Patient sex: F
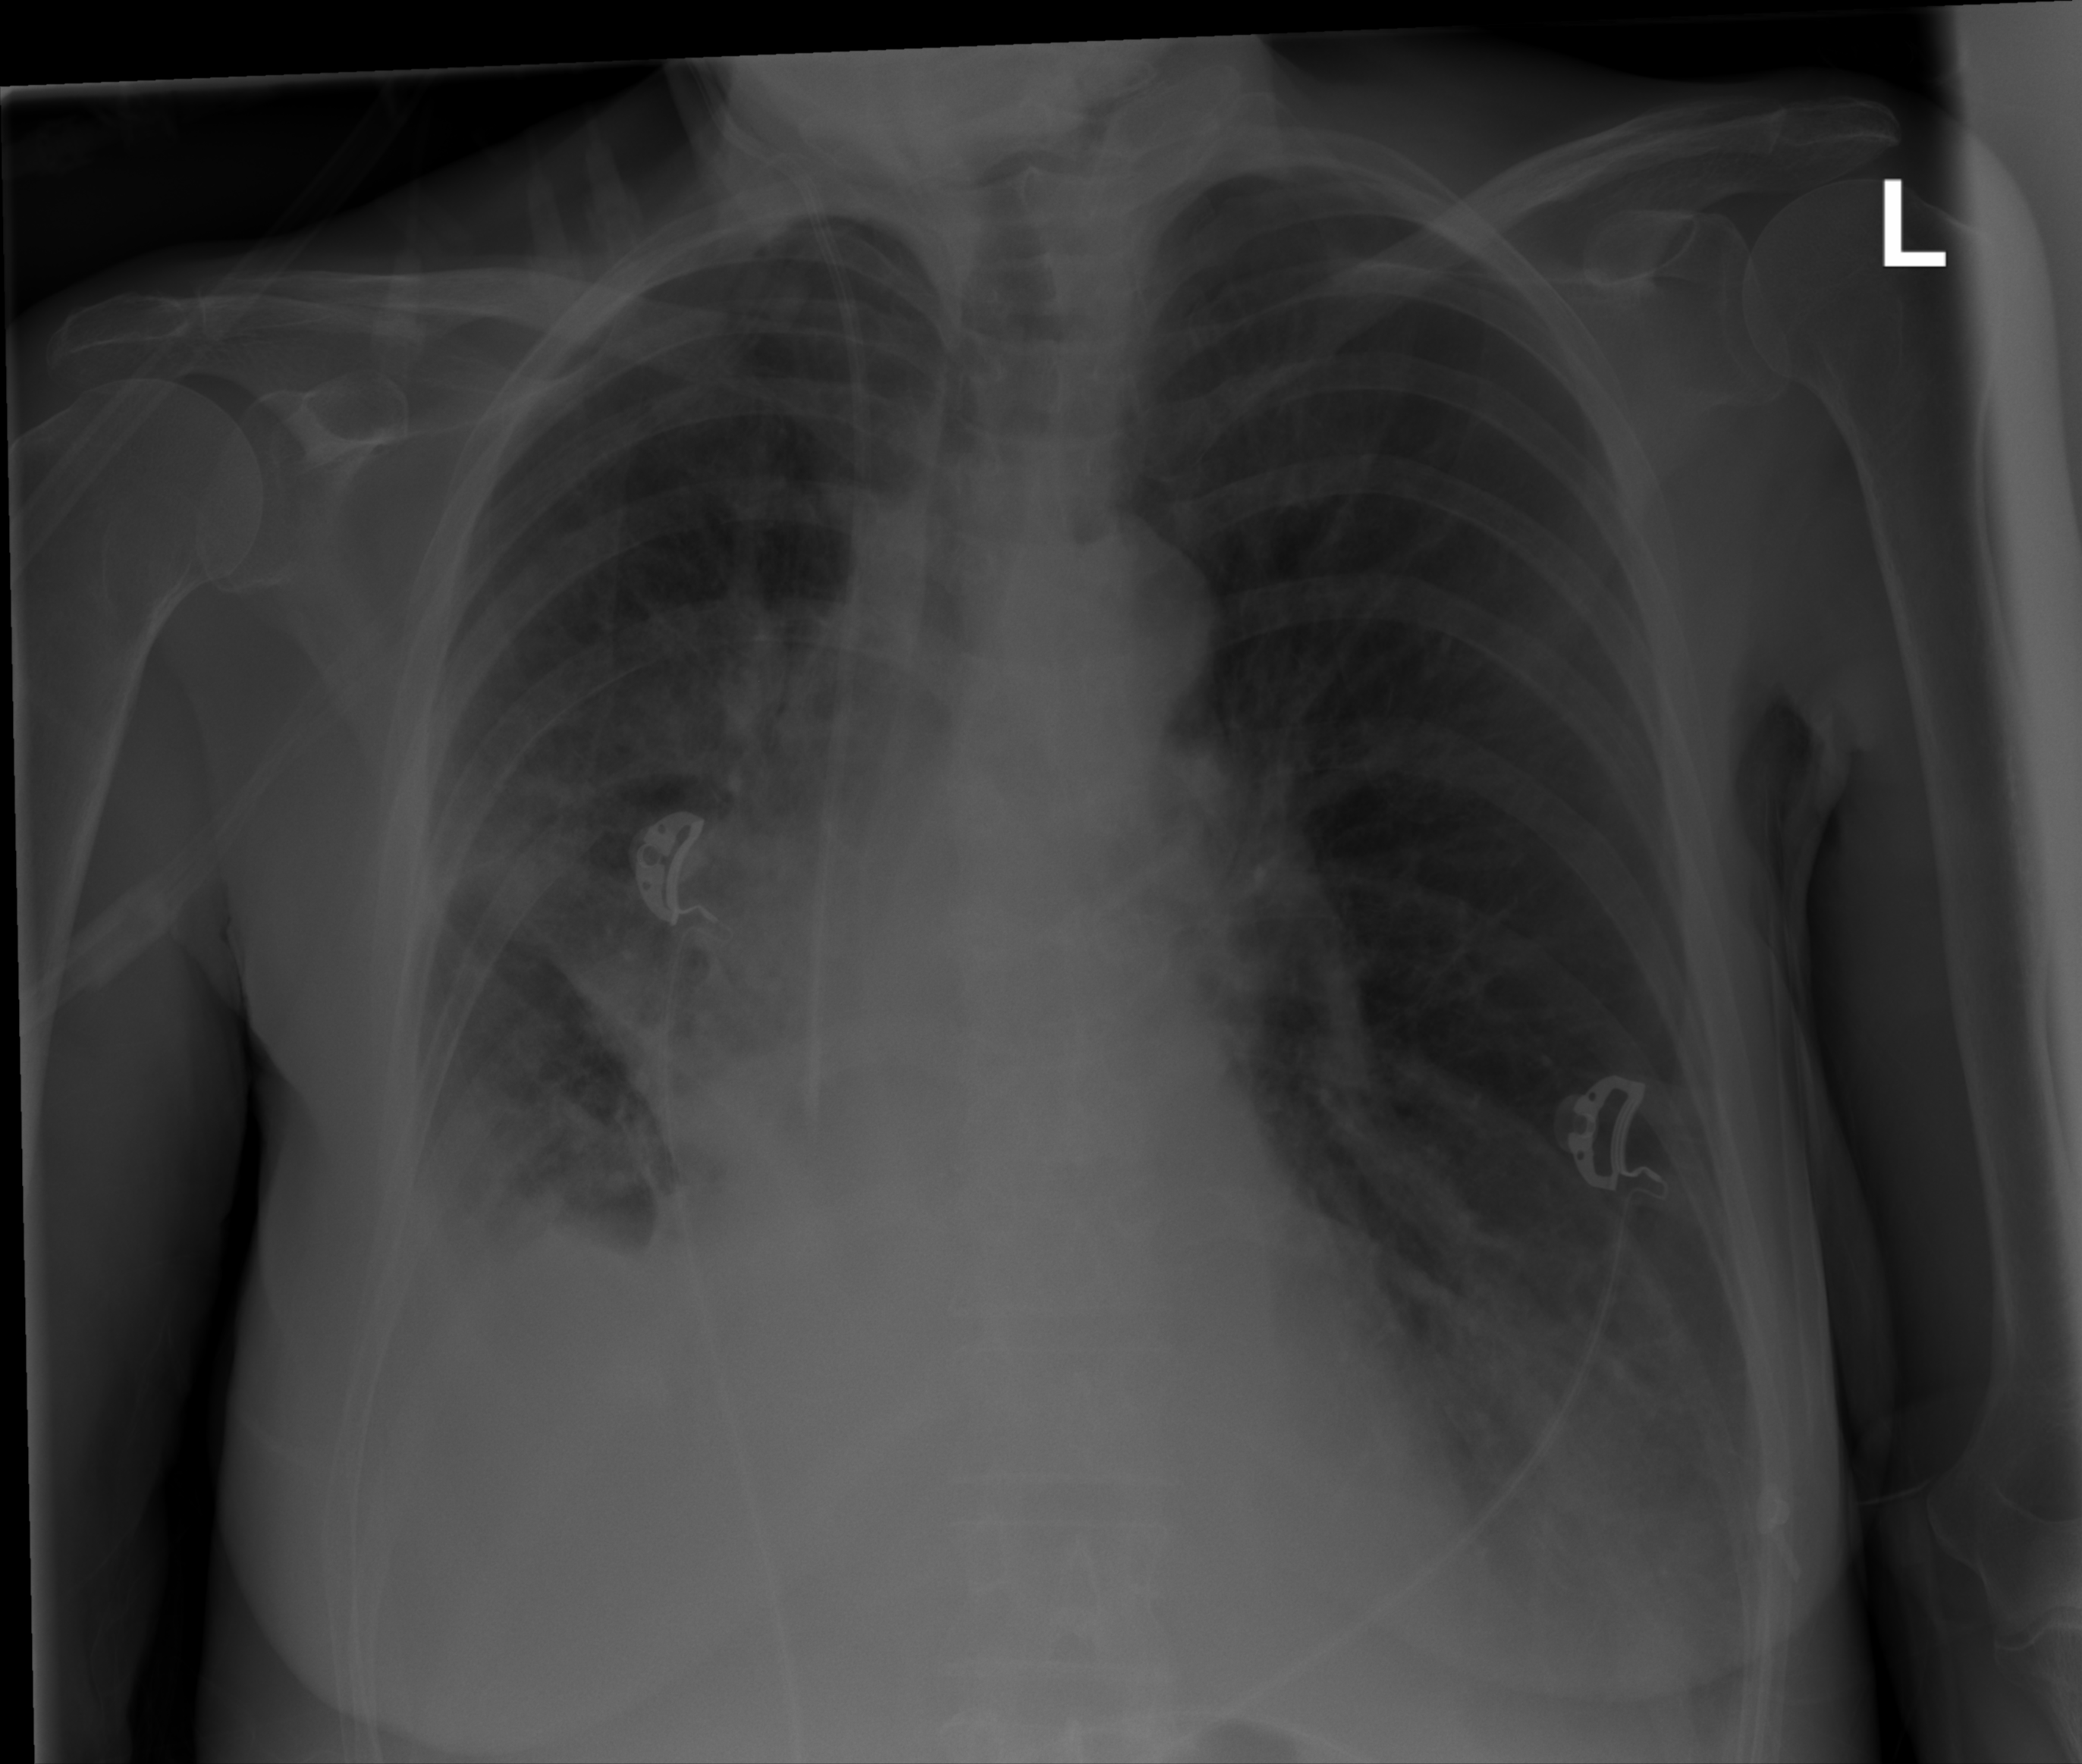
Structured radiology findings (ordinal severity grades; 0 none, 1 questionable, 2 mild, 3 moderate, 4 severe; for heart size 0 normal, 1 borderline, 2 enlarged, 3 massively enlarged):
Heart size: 0
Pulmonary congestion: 0
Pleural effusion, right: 3
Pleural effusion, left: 0
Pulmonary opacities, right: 3
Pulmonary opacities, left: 0
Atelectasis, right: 3
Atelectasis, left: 0